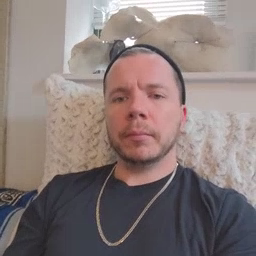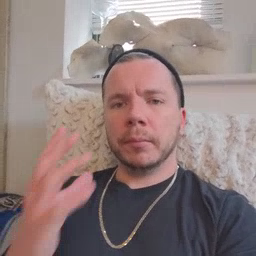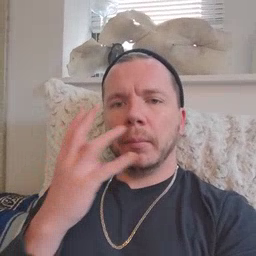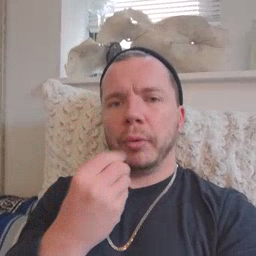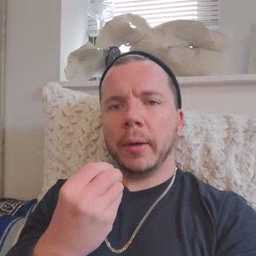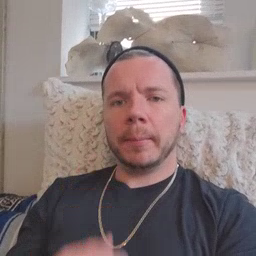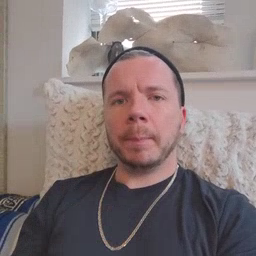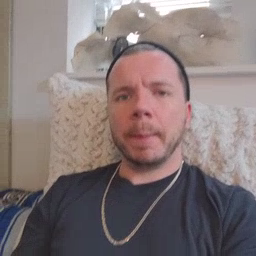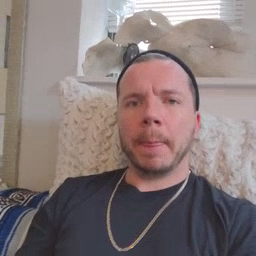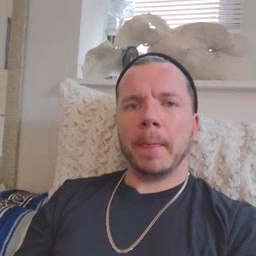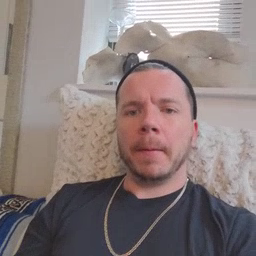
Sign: pretty